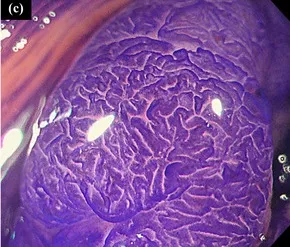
(c) Kudo's pit pattern classification after crystal violet staining showed a type IIIL pit pattern in the superficial elevated granular lesion.
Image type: endoscopy (gi_endoscopy)